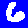
Digit: 6